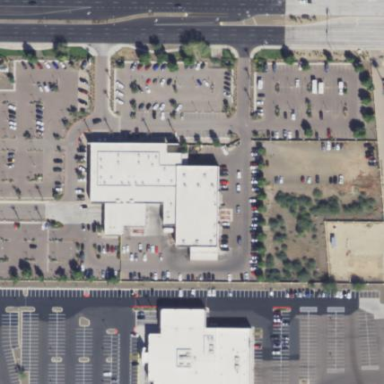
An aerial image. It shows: Car shop building.